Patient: sex F, age 22
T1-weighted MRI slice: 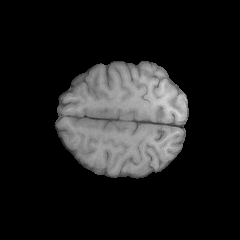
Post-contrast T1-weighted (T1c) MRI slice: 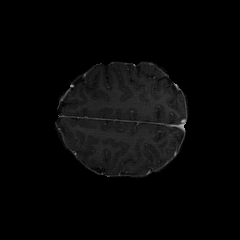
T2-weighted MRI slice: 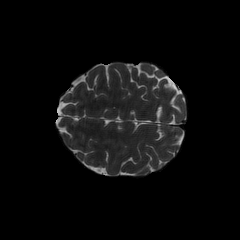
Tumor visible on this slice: no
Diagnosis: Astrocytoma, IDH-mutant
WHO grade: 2